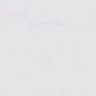
Metastatic tissue present: no